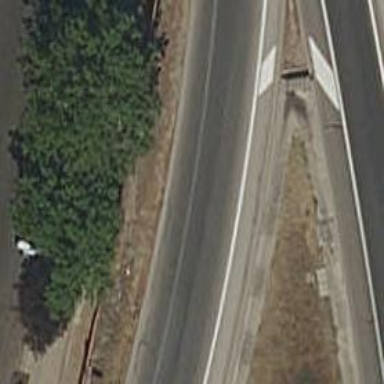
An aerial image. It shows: Asphalt road at the secondary link level.